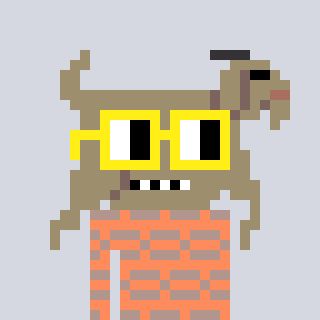
a pixel art character with square yellow glasses, a goat-shaped head and a peachy-colored body on a cool background